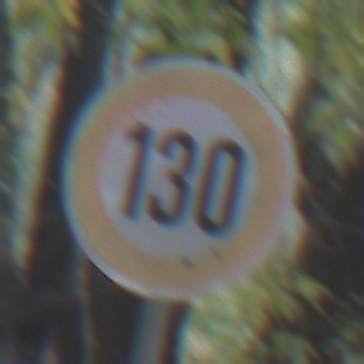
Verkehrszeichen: Geschwindigkeit130
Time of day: SunriseSunset
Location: Outdoor (Nature)
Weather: NotSpecified
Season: Autumn
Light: Natural